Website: bh-photo
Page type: gifting
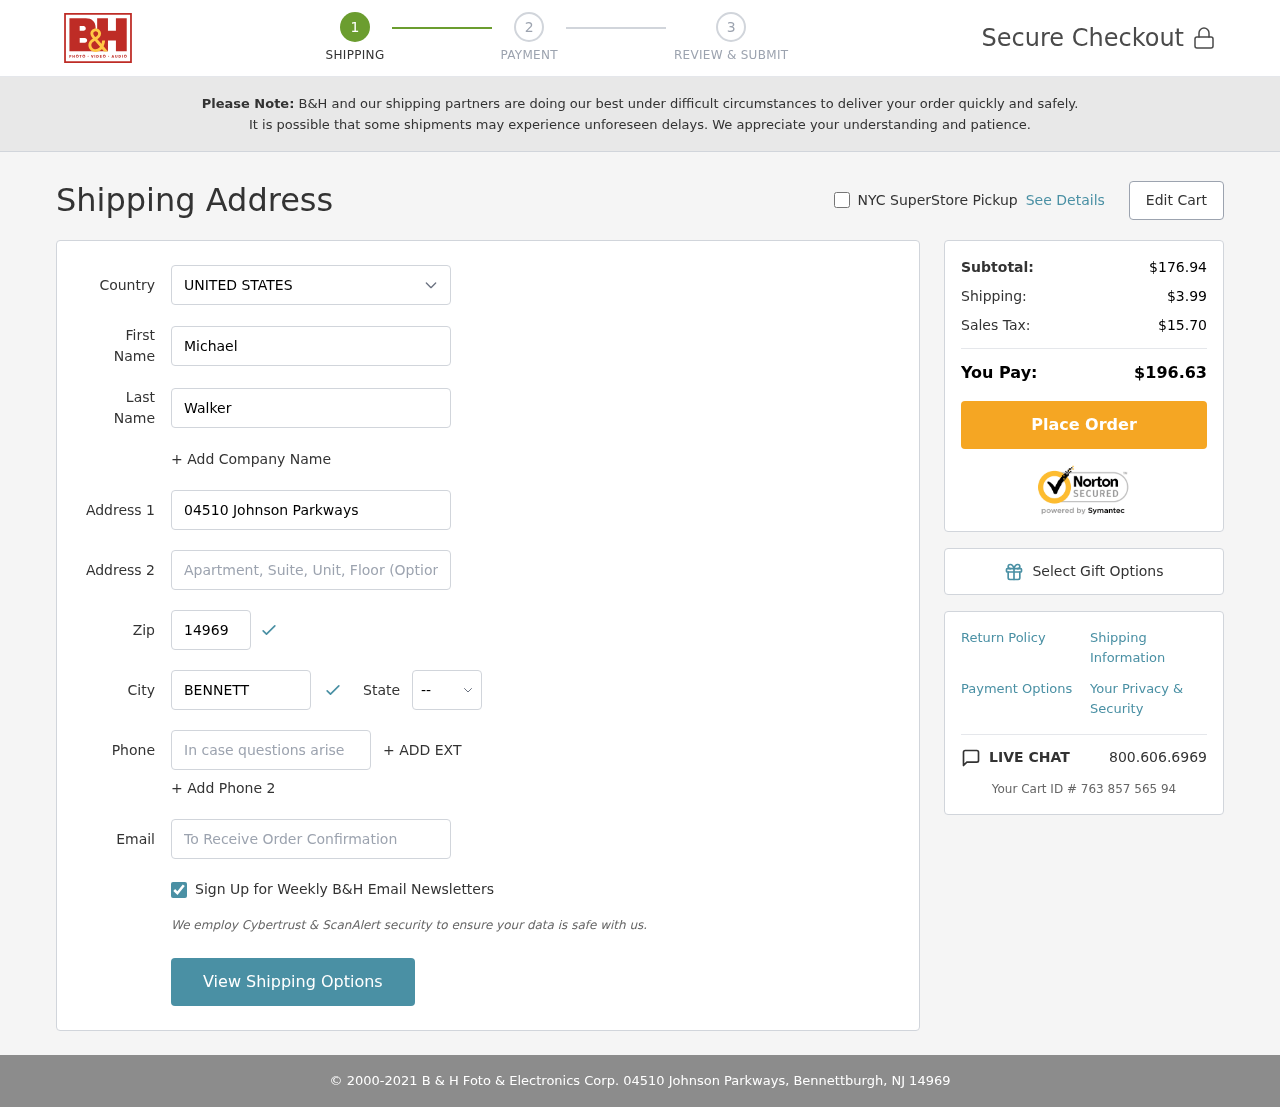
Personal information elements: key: PII_CITY
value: Bennettburgh
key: PII_COUNTRY
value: United States
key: PII_EMAIL
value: michael.walker@hotmail.com
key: PII_FIRSTNAME
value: Michael
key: PII_LASTNAME
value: Walker
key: PII_PHONE
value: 9433333410
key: PII_POSTCODE
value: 14969
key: PII_STATE_ABBR
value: NJ
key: PII_STREET
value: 04510 Johnson Parkways
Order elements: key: ORDER_SUBTOTAL
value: $176.94
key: ORDER_SHIPPING_COST
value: $3.99
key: ORDER_TAX
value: $15.70
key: ORDER_TOTAL
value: $196.63
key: ORDER_ID
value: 763 857 565 94